Question: In C#, I'm trying to load a png file on Mac OSX using the latest Mono
'''
using System.Drawing;
Bitmap bmp = new Bitmap("test.png");
'''
I get the following error
'''
Either the image format is unknown or you don't have the required libraries to decode this format [GDI+ status: UnknownImageFormat]
'''
It doesn't happen with all png files; just this one.

Resaving in photo shop doesn't fix it unless I switch to 8bpp. Is there something I need to install to support this "special" png file? Works fine on windows.
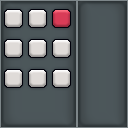
Answer: I've tried loading this file with mono on my ubuntu and got the following exception:
'''
** (mono_load_bitmap:3490): WARNING **: PNG images with 48bpp aren't supported by libgdiplus.
Either the image format is unknown or you don't have the required libraries to decode this format [GDI+ status: UnknownImageFormat]
at System.Drawing.GDIPlus.CheckStatus (Status status) [0x00000] in <filename unknown>:0
at System.Drawing.Bitmap..ctor (System.String filename, Boolean useIcm) [0x00000] in <filename unknown>:0
at System.Drawing.Bitmap..ctor (System.String filename) [0x00000] in <filename unknown>:0
at (wrapper remoting-invoke-with-check) System.Drawing.Bitmap:.ctor (string)
'''
Error
> PNG images with 48bpp aren't supported
by libgdiplus
seem to be of the same nature as the one you're having on your mac. Quick google search didn't return any info on how to fix it. My suggestion is try to open it with <URL> class:
'''
Gdk.Pixbuf pic = new Gdk.Pixbuf("test.png");
// shows pixbuf in the Gtk.Image widget
Gtk.Image image = new Gtk.Image();
image.Pixbuf = pic;
'''
this call didn't result an error on my ubuntu.
hope this helps, regards